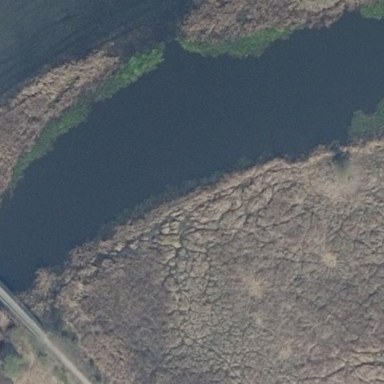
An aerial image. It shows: Wetland area characterized by wet meadow.